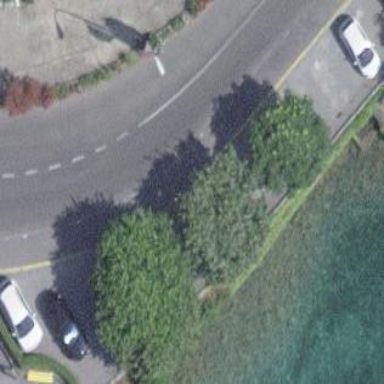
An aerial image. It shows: Street-side parking with grass paver surface.